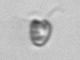
Label: Pyramimonas